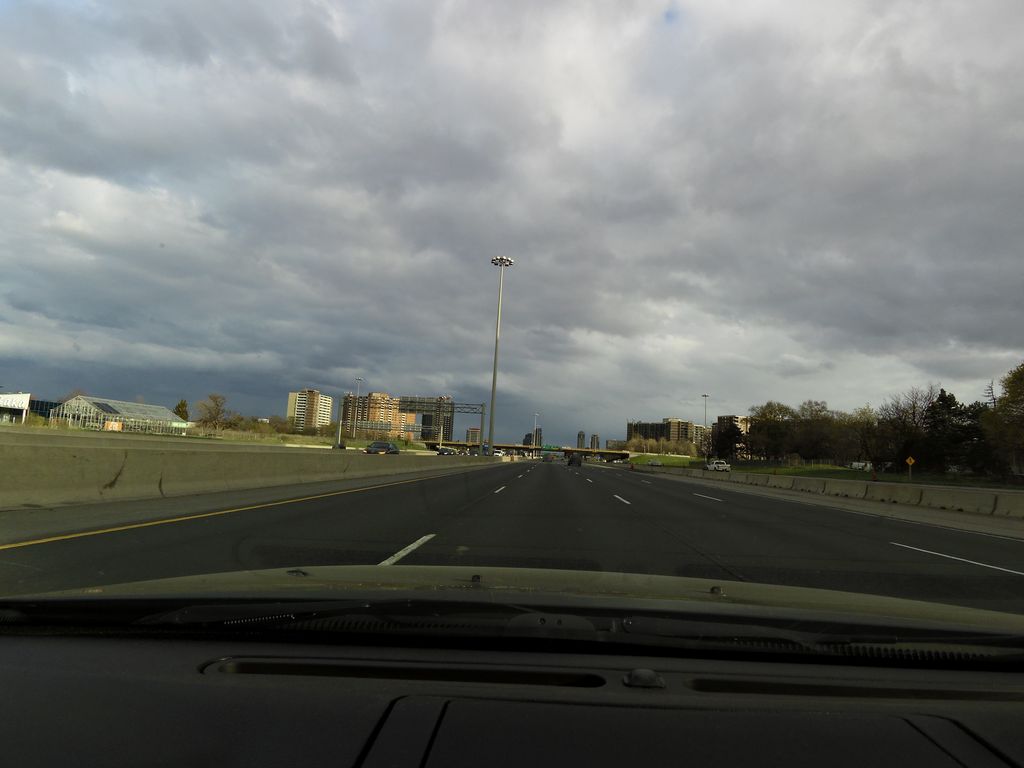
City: toronto